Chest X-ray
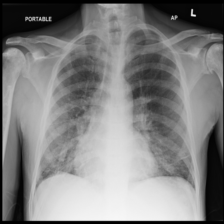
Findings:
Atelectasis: positive
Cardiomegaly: negative
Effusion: negative
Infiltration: positive
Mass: negative
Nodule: negative
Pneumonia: negative
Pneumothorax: negative
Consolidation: negative
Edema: negative
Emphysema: negative
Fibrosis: negative
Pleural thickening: negative
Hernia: negative